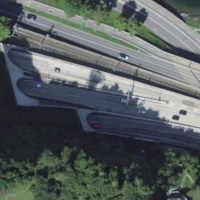
EUNIS habitat code: 57
Species observed at this site:
Zygaena filipendulae
Atropa belladonna